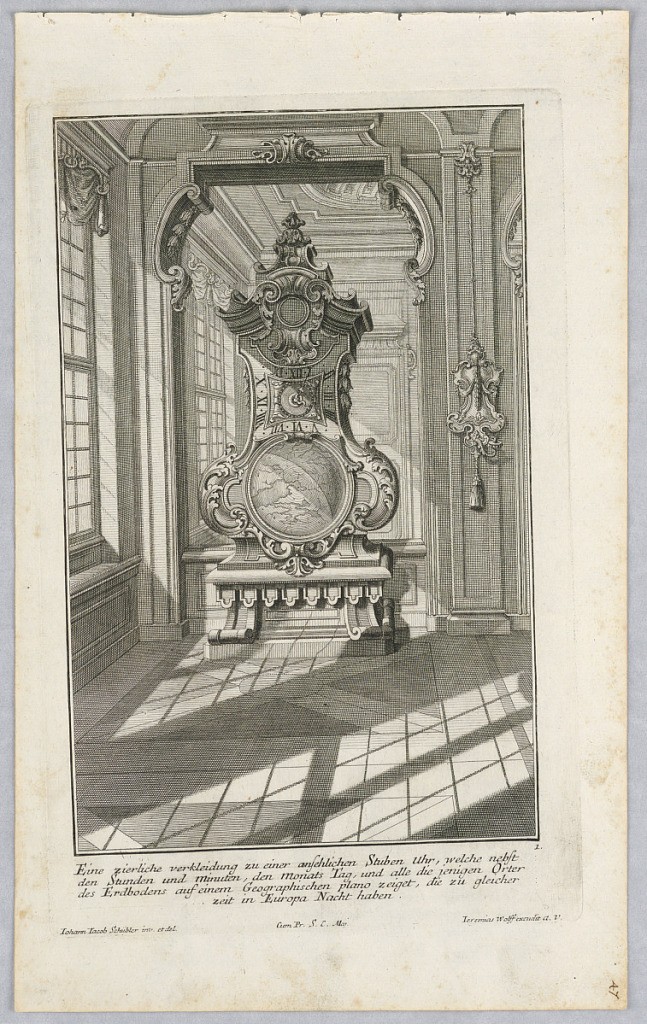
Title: Funffte Ausgab seiner vorhabenden werckes...Unterschiedliche Neu Inventierte Verkleidunen zu modernen geographiscehen und astronomischen Perpendicul-Uhren, erschienen bei Jer.
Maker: Johann Jakob Schübler, German, 1689–1741
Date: ca. 1720
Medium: Engraving on cream laid paper
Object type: Print
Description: Plate 1. Design for a large, free standing case clock, placed centrally in front of a wall size mirror. Window at left.